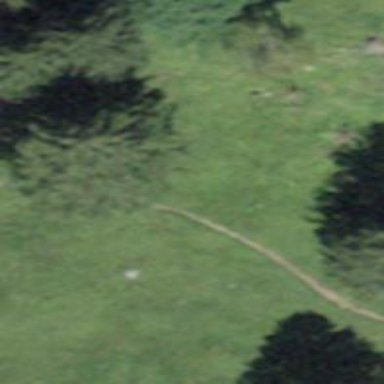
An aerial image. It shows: Grassy path.